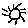
Label: sun